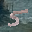
Label: 5